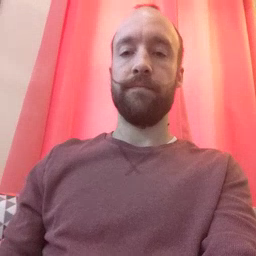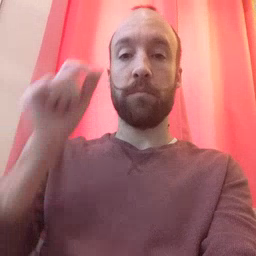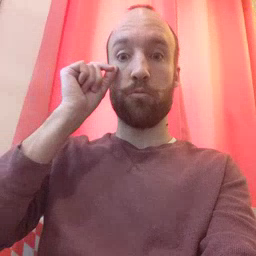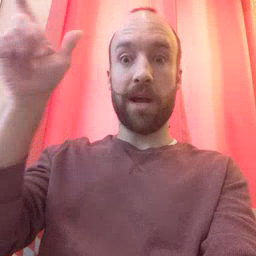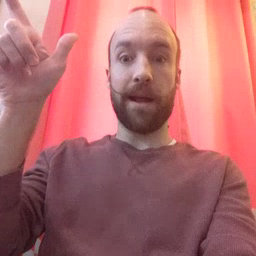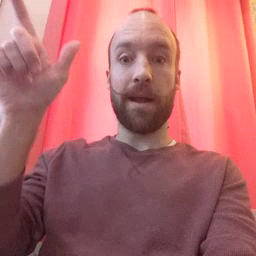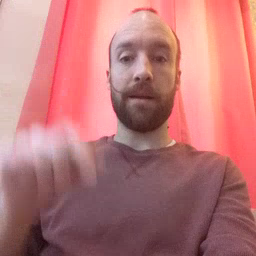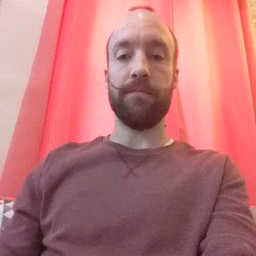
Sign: wake